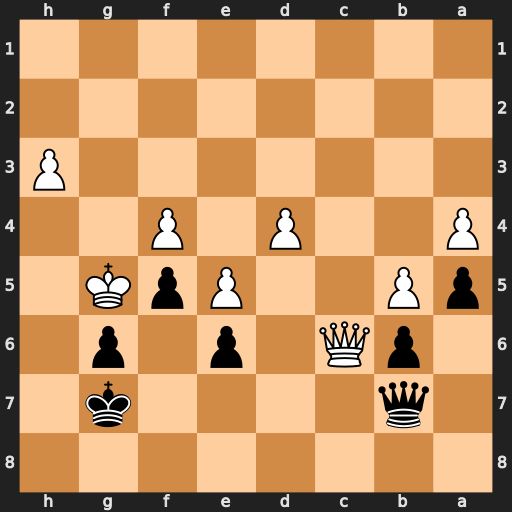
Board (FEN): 8/1q4k1/1pQ1p1p1/pP2PpK1/P2P1P2/7P/8/8
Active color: b
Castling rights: -
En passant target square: -
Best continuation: Qe7#